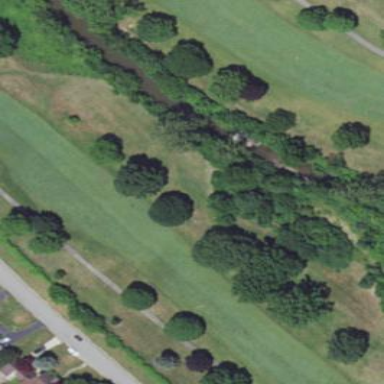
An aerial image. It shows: Grassy area designated as golf fairway.